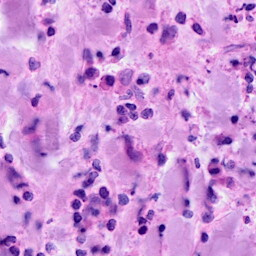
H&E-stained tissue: Breast